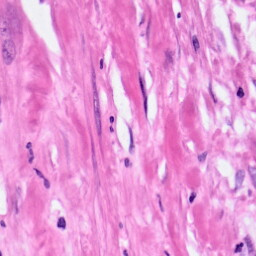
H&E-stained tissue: Pancreatic